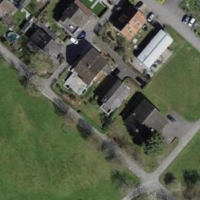
EUNIS habitat code: 55
Species observed at this site:
Prunus padus